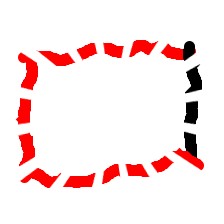
Shape: rectangle